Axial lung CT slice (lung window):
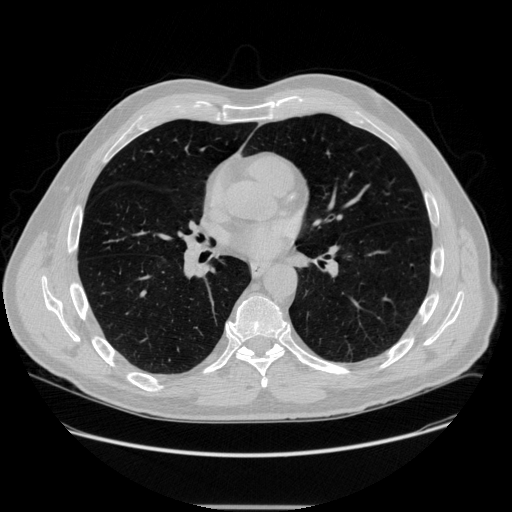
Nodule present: no